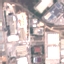
Land use / land cover: Industrial